Brain MRI, t2w sequence, axial 2D slice.
Patient: age 42, sex F, weight 95 kg, height 1.95 m
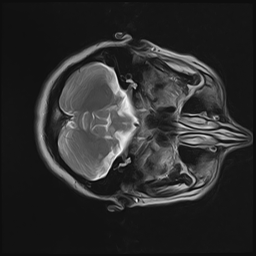